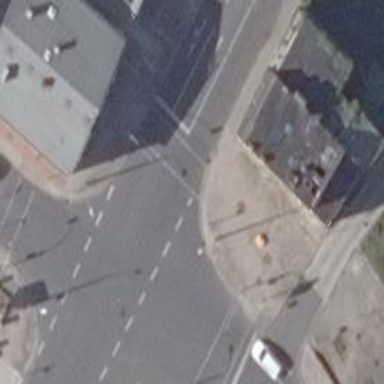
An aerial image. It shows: Crossing with traffic signals.